Aerial crown-view tile of a tropical tree (Barro Colorado Island, Panama), acquired 20241014:
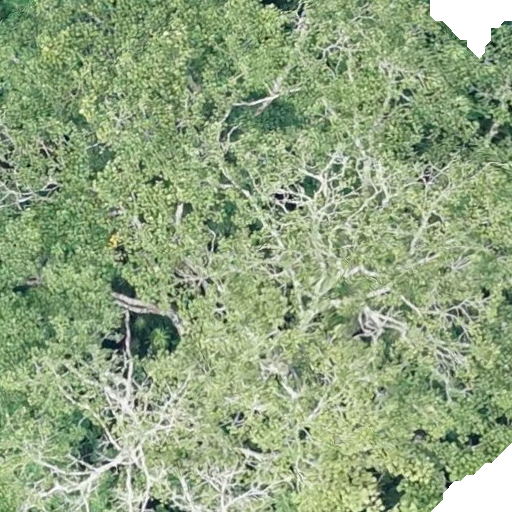
Species: Sterculia apetala
GBIF accepted scientific name: Sterculia apetala
Crown area: 626.573 m²